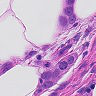
Metastatic tissue present: yes